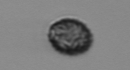
Label: Pseudochattonella_farcimen